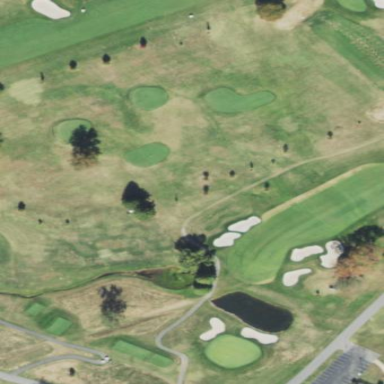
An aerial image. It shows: Grassy area designated as golf fairway.